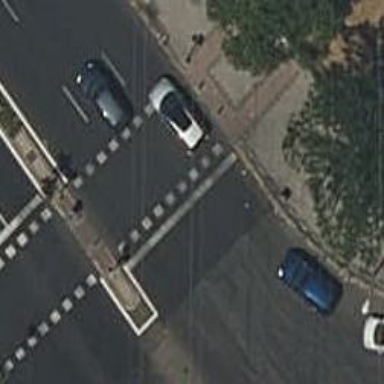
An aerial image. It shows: Traffic signals at road crossing.